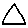
Label: triangle